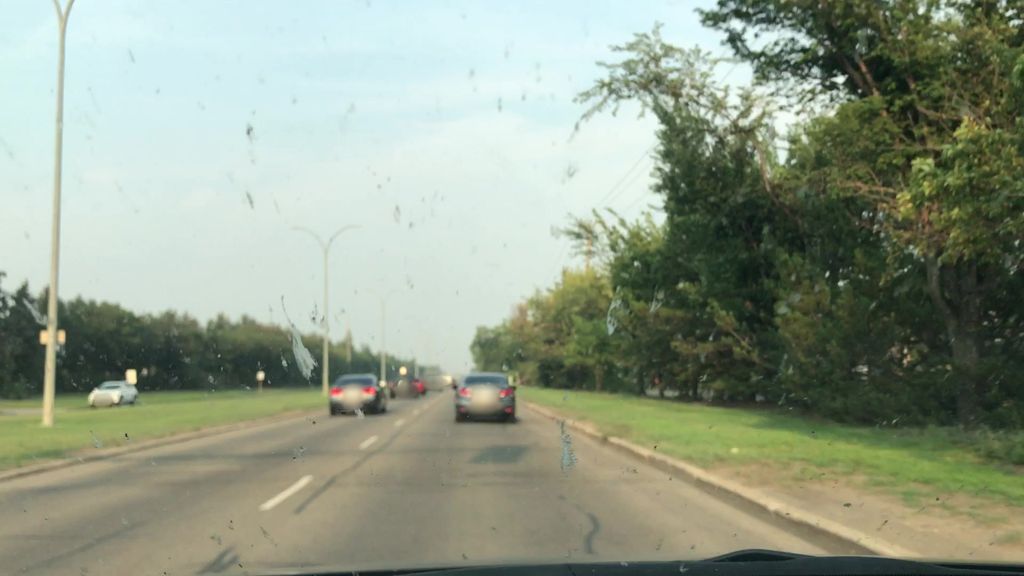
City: edmonton